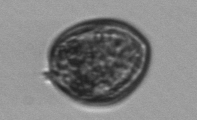
Label: Prorocentrum